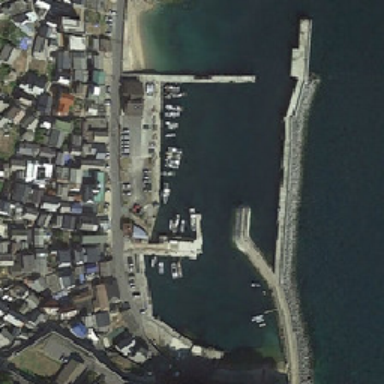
It 's road while the port is side .